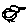
Label: bird